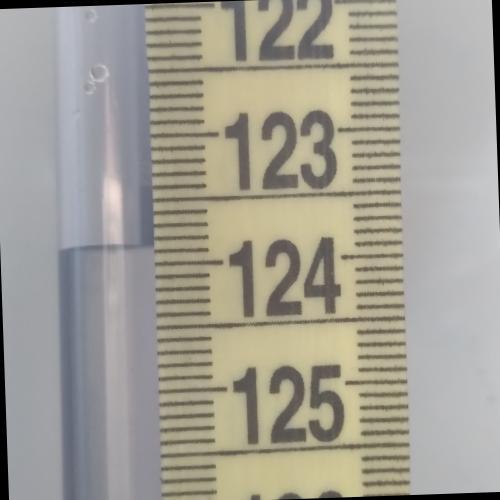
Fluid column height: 123.9 cm